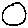
Label: circle